Question: I'm recently trying to populate treeView from database. I've got two columns and two rows. My goal is to make treeView look like this (Order is not important right now) :
- Mercedes-Benz- 300SL- 500E- BMW- M5- M6
My database looks like this:

I tried like this, but without luck
'''
SqlCeCommand query = new SqlCeCommand("SELECT * FROM cars ORDER BY brand", con);
try
{
SqlCeDataReader dr = query.ExecuteReader();
while (dr.Read())
{
TreeNode node = new TreeNode(dr["model"].ToString());
node.Nodes.Add(dr["brand"].ToString());
treeView1.Nodes.Add(node);
}
}
catch (Exception ex)
{
MessageBox.Show("It's broken");
}
'''
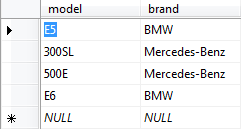
Answer: Try finding the parent node (brand) by its key and if it's not there, you add it to the root node list:
'''
while (dr.Read())
{
TreeNode[] brandNode = treeView1.Nodes.Find(dr["brand"].ToString(), false);
if (!brandNode.Any()) {
brandNode = new TreeNode[] { treeView1.Nodes.Add(dr["brand"].ToString(),
dr["brand"].ToString()) };
}
brandNode[0].Nodes.Add(dr["model"].ToString(), dr["model"].ToString());
}
'''
The sort order can be handled by your SQL: 'ORDER BY brand, model'